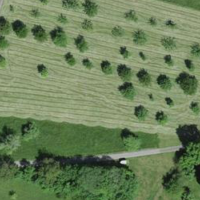
EUNIS habitat code: 25
Species observed at this site:
Cardamine pratensis